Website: apple
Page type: account-selection
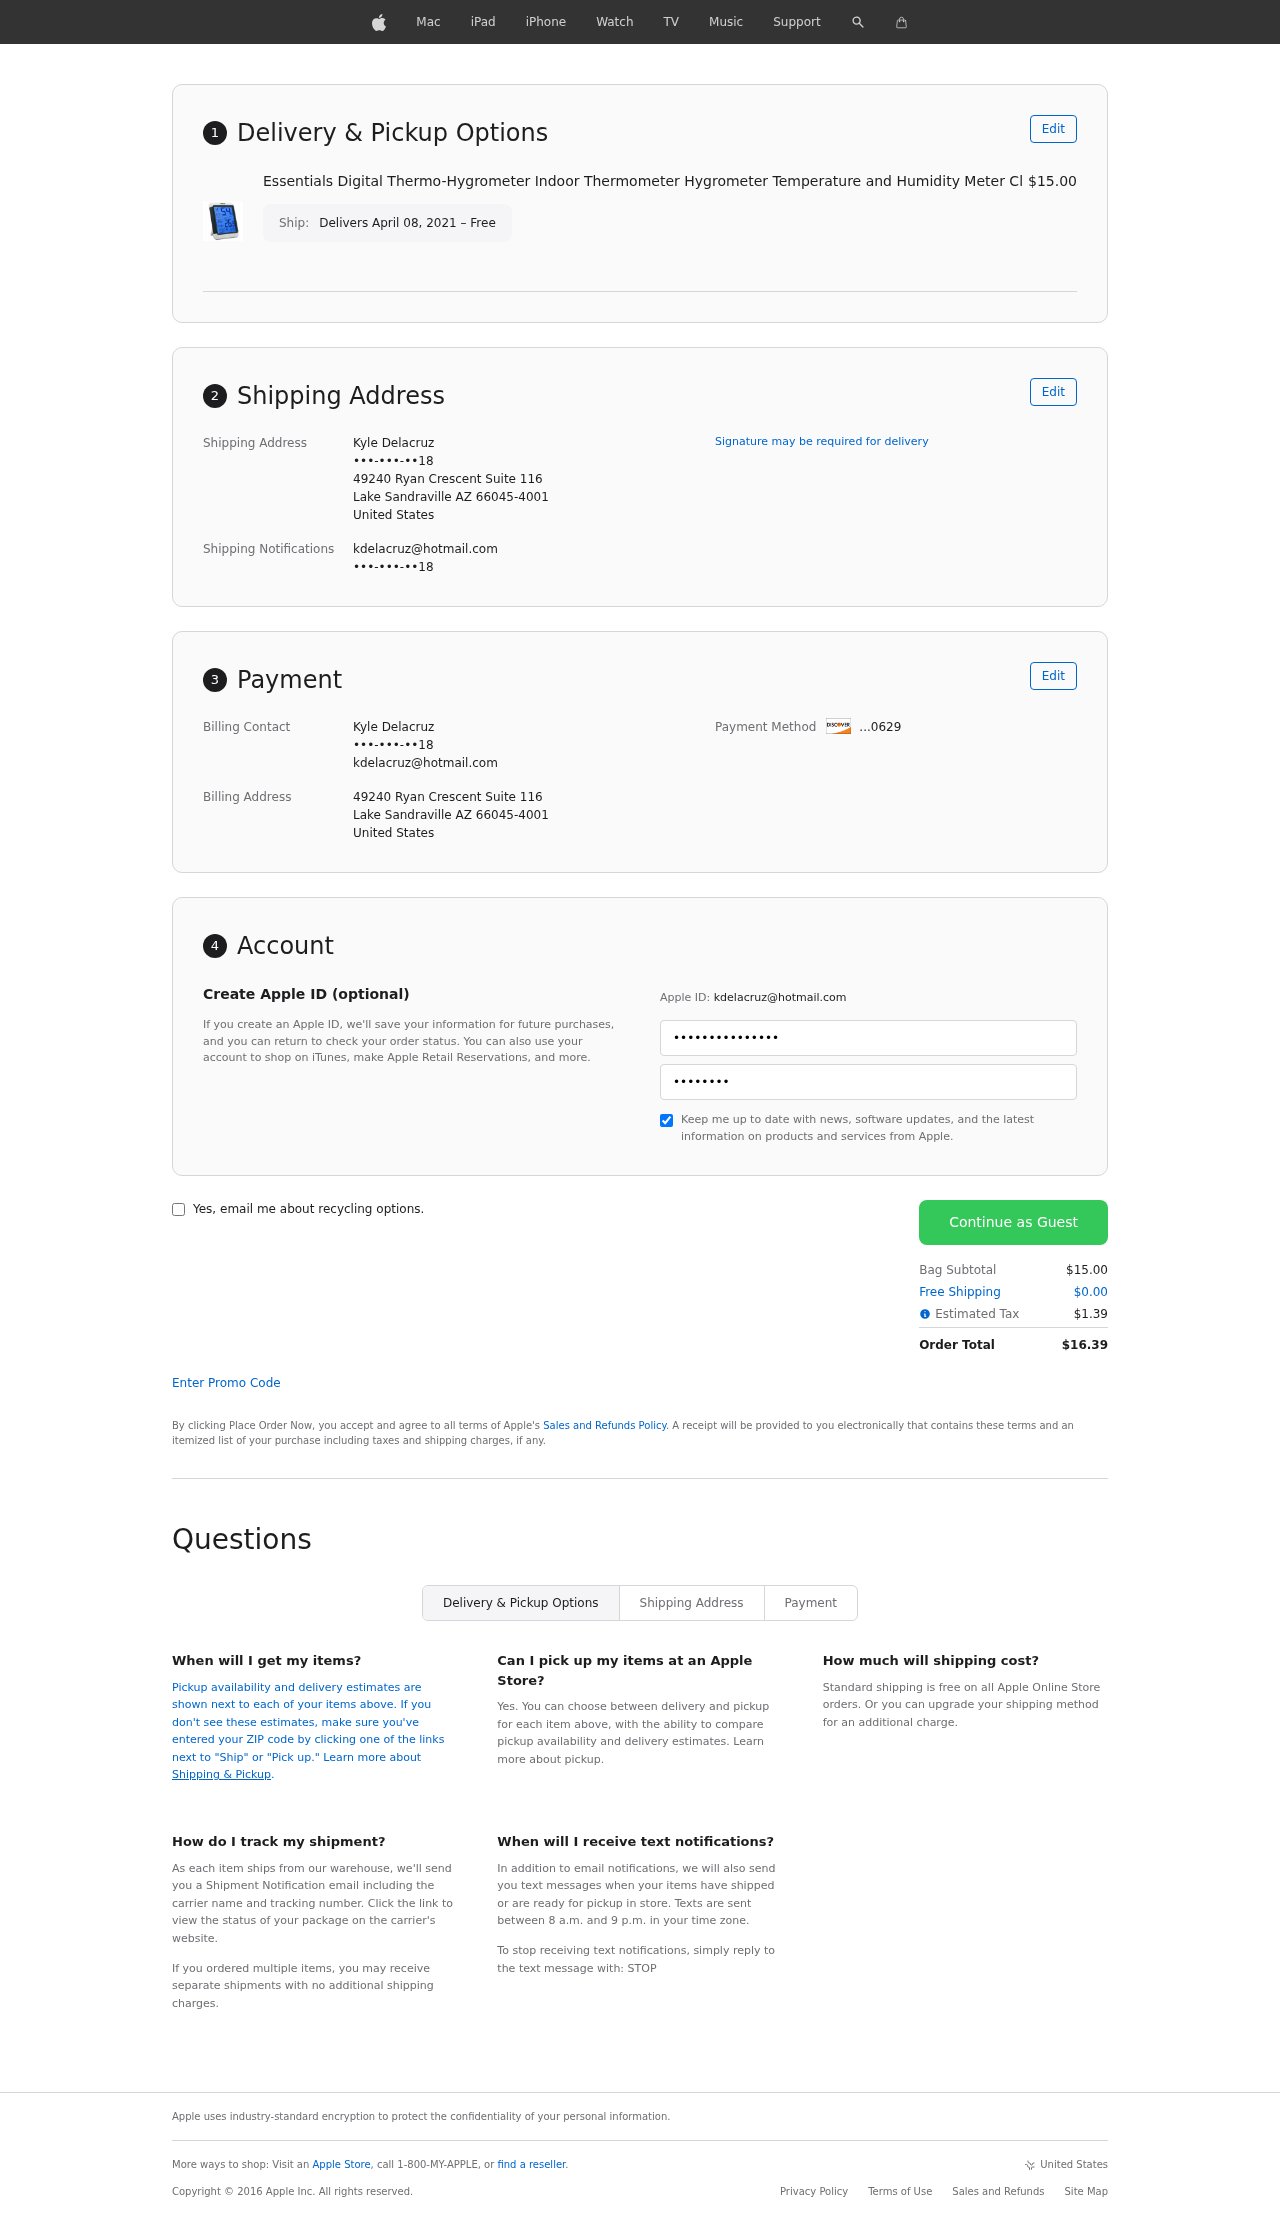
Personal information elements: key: PII_CARD_LAST4
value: ...0629
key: PII_CITY
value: Lake Sandraville
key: PII_COUNTRY
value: United States
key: PII_EMAIL
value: kdelacruz@hotmail.com
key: PII_FULLNAME
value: Kyle Delacruz
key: PII_PHONE
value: •••-•••-••18
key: PII_POSTCODE_FULL
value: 66045-4001
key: PII_POSTCODE_FULL
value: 66045
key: PII_STATE_ABBR
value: AZ
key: PII_STREET
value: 49240 Ryan Crescent Suite 116
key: PII_PHONE2
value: •••-•••-••18
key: PII_FIRSTNAME
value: Kyle
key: PII_LASTNAME
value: Delacruz
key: PII_FULLNAME2
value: Kyle Delacruz
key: PII_FULLNAME3
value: Kyle Delacruz
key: PII_FIRSTNAME2
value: Kyle
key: PII_FIRSTNAME3
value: Kyle
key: PII_LASTNAME2
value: Delacruz
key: PII_LASTNAME3
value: Delacruz
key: PII_FIRSTNAME_DERIVED
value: Kyle
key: PII_LASTNAME_DERIVED
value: Delacruz
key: PII_FULLNAME_DERIVED
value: Kyle Delacruz
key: PII_NAME_FULL_DERIVED
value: Kyle Delacruz
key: PII_PHONE3
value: •••-•••-••18
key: PII_EMAIL2
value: kdelacruz@hotmail.com
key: PII_EMAIL3
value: kdelacruz@hotmail.com
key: PII_STREET2
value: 49240 Ryan Crescent Suite 116
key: PII_POSTCODE
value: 66045
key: PII_POSTCODE_EXT
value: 4001
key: PII_POSTCODE_NUMERIC
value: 66045
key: PII_POSTCODE_EXT_NUMERIC
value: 4001
Product elements: key: PRODUCT1_NAME
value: Essentials Digital Thermo-Hygrometer Indoor Thermometer Hygrometer Temperature and Humidity Meter Cl
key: PRODUCT1_PRICE
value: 15
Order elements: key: ORDER_DELIVERY_DATE
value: Delivers April 08, 2021 – Free
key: ORDER_SUBTOTAL
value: $15.00
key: ORDER_SHIPPING_COST
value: $0.00
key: ORDER_TAX
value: $1.39
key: ORDER_TOTAL
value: $16.39